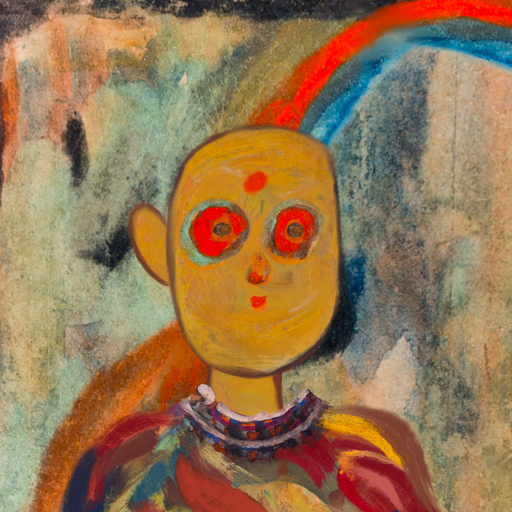
Background: Childish, Head And Neck Front: After_Raid, Face Front: Sisters, Bust: Mother_And_Son_Son, Hair Front: Blank, Head Accessory: Blank, Second Necklace: Blank, Necklace: Hypocrite_1, Baby: Blank